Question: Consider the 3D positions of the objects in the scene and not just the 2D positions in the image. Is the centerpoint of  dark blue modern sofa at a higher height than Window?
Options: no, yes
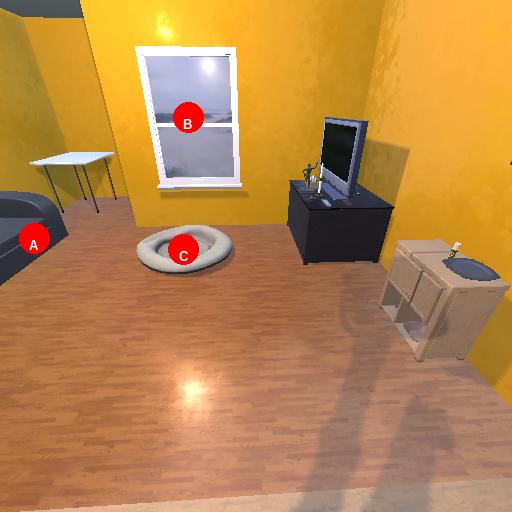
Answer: no